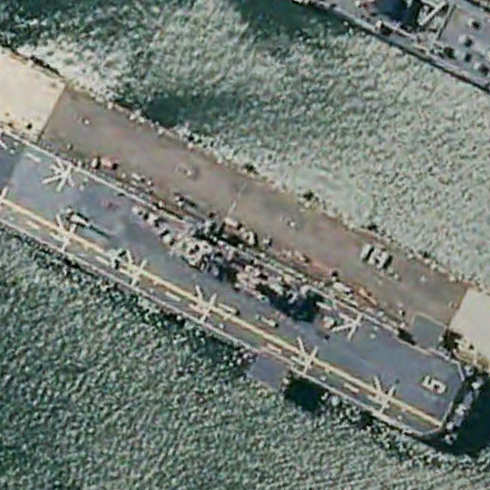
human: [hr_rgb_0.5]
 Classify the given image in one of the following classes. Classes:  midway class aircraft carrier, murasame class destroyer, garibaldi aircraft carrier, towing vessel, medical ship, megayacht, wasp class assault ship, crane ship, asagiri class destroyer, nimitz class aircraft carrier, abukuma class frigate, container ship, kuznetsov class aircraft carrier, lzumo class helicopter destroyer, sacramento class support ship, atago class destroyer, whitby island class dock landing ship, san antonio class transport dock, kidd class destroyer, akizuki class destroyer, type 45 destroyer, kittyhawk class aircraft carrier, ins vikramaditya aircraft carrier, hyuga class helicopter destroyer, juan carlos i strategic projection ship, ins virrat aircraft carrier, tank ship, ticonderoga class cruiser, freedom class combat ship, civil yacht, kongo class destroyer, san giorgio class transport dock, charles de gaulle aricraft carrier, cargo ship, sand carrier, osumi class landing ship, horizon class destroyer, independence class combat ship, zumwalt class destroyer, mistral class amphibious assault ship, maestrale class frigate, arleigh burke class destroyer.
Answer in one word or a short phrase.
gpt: Wasp class assault ship